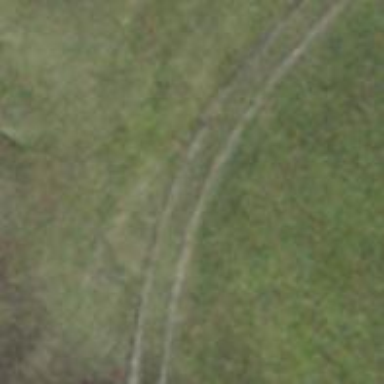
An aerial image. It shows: Track with grade 5 tracktype.